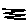
Label: zigzag